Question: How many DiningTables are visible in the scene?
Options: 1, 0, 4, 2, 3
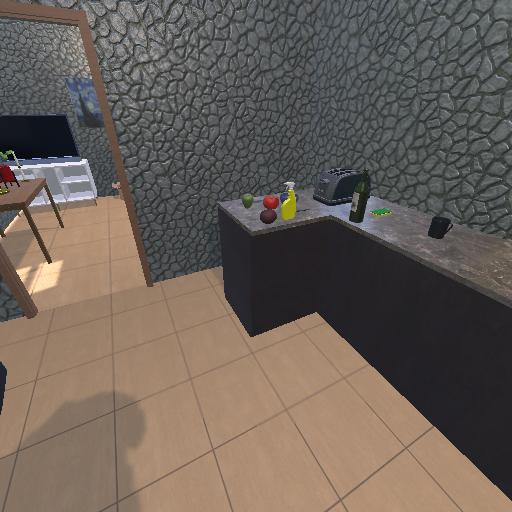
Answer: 1